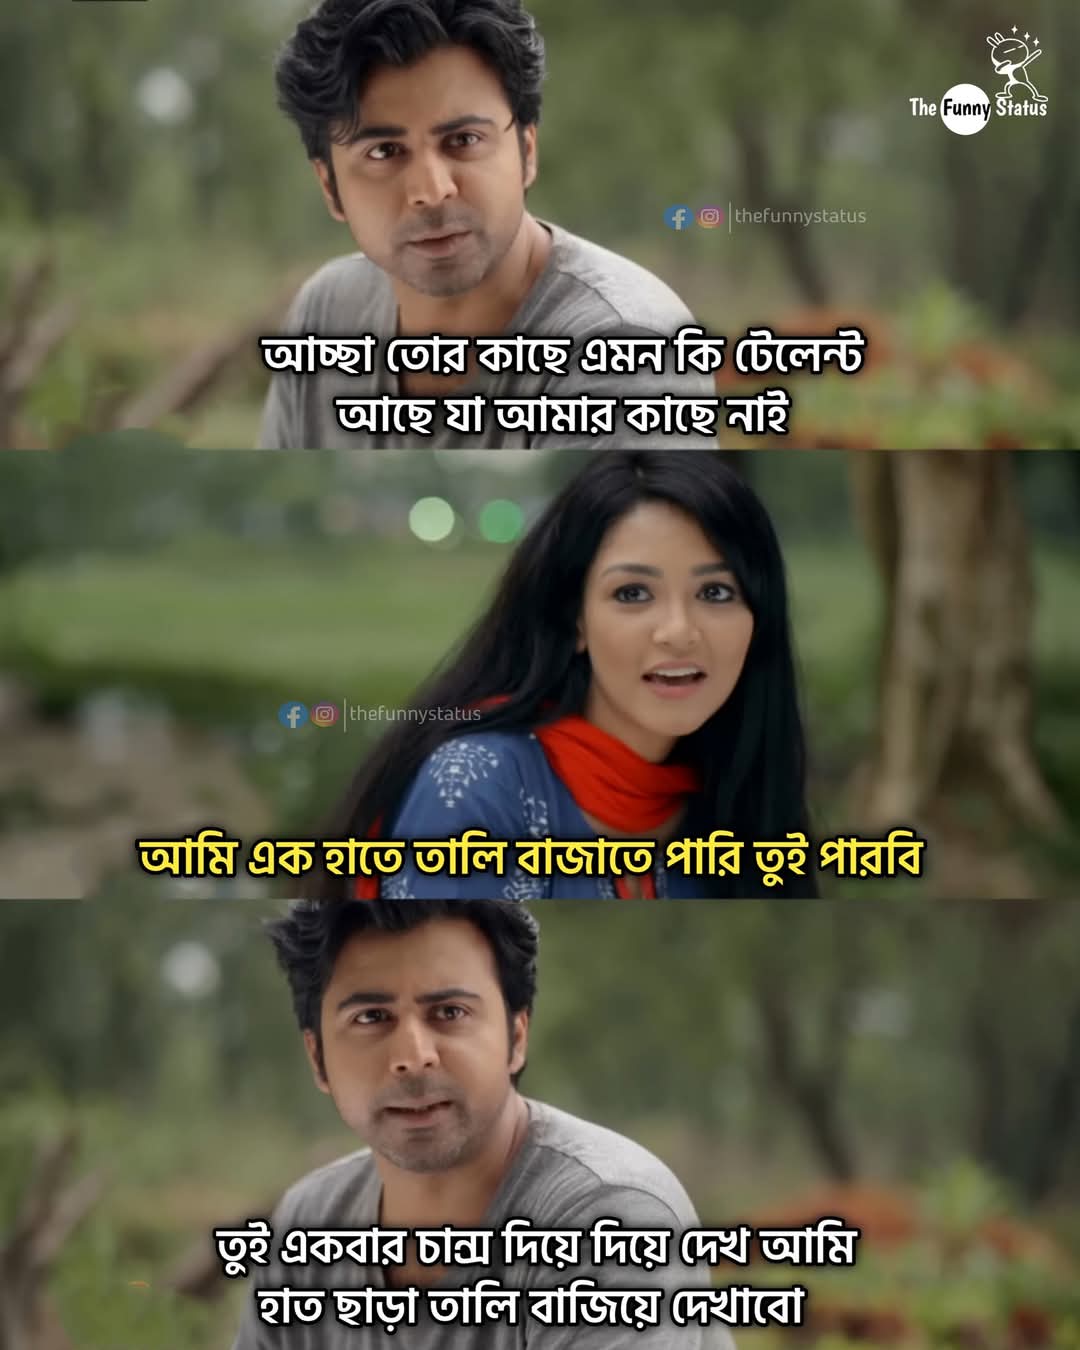
Text: আচ্ছা তোর কাছে এমন কি টেলেন্ট আছে যা আমার কাছে নাই
আমি এক হাতে তালি বাজাতে পারি তুই পারবি
তুই একবার চান্স দিয়ে দিয়ে দেখ আমি হাত ছাড়া তালি বাজিয়ে দেখাবো
Label: Non Hate